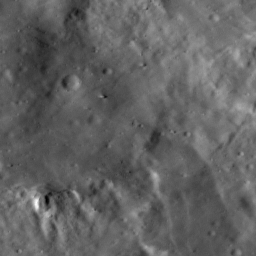
Host type: background_regolith
Lunar coordinates: latitude nan, longitude nan